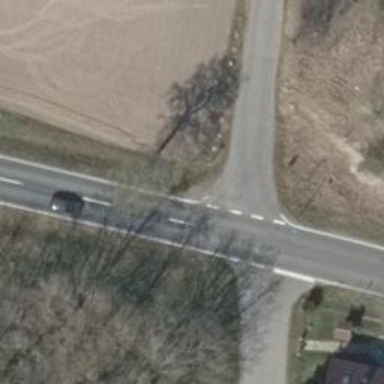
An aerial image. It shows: Secondary road with asphalt surface.